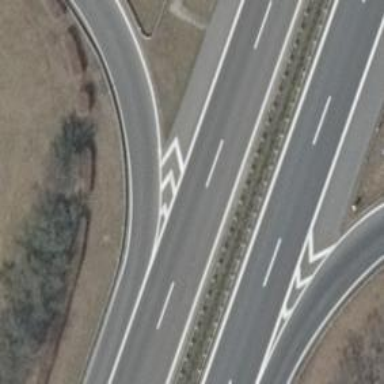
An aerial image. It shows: Asphalt motorway link.